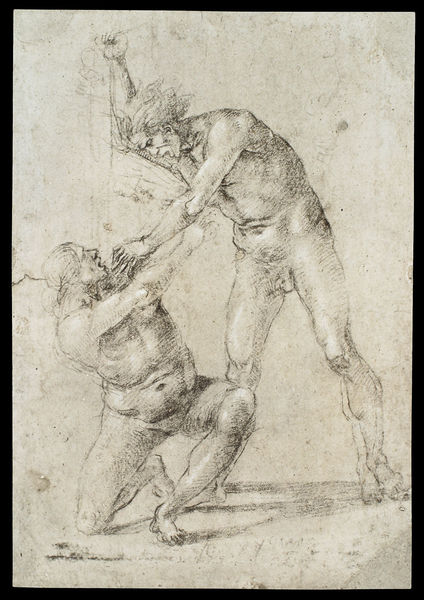
Titel: Ein nackter Mann sticht eine nackte Frau
Künstler: Luca Signorelli
Institution: London, British Museum
Schlagwörter: akt, kampf, körper, mann, nackt, schatten, akte, menschen, bewegung, frau, haar, lichter, männer, zeichnung, alt, jung, bibel, papier, alter mann, gewalt, muskeln, bauch, penis, kohle, streit, faust, kämpfen, junger mann, kniend, schlagen, schrei, erhobene hand, biblische geschichte, goliath, genitalien, weißhöhungen, verdekht, verdeht, männer#nackt#biblisch#david#g, enmann